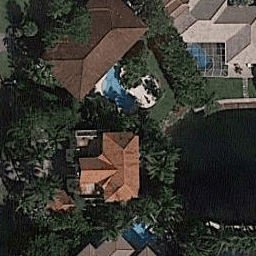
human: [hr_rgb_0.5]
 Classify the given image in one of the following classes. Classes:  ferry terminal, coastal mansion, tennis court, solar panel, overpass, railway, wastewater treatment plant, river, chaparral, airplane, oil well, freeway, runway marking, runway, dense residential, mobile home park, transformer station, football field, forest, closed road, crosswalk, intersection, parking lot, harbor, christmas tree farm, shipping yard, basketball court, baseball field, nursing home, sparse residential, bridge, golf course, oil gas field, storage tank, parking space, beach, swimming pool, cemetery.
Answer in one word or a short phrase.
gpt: coastal mansion